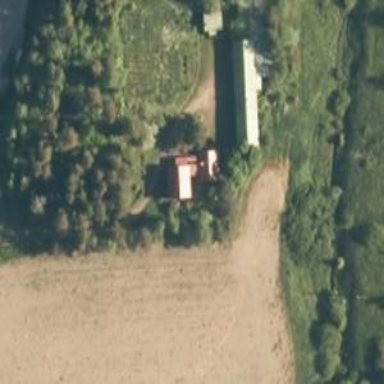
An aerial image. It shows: Farmyard area.